Question: I am making a program with 'C#' using Visual Studio 2013 Express that launches an application (in portable mode), and makes a virtual drive out of a folder (using the 'subst' command or a C# equivalent)
At the moment it's meant for the popular media center XBMC, but it can eventually also be used for other programs
On the first screen the user can select the path to the XBMC.exe file and the directory containing the media collection.

However, while testing, both dialogs appear twice: once after clicking on the "Browse" button, and once again after clicking on either the "OK" or "Cancel" button (in the dialog). So I have to click "OK" twice every time before the selected path/file is inserted into the textbox.
I have no idea why that's happening, and I'm a bit of a noob when it comes to programming myself...
'XBMCPortableLauncher.cs':
'''
using System;
using System.Collections.Generic;
using System.ComponentModel;
using System.Data;
using System.Drawing;
using System.IO;
using System.Linq;
using System.Text;
using System.Threading.Tasks;
using System.Windows.Forms;
namespace XBMCAttempt1
{
public partial class XBMCPortableLauncher : Form
{
public XBMCPortableLauncher()
{
InitializeComponent();
}
private void btnSelectMediaFolder_Click(object sender, EventArgs e)
{
// Opens "Browse for media folder" dialog
fBDBrowseMediaFolder.ShowDialog();
if (fBDBrowseMediaFolder.ShowDialog() == DialogResult.OK)
{
// Deletes any existing text in the textbox
tbMediaFolder.Clear();
// Inserts the selected path into the text box if user selects "OK"
tbMediaFolder.Text = fBDBrowseMediaFolder.SelectedPath;
}
}
private void btnSelectXBMCexe_Click(object sender, EventArgs e)
{
// Opens the "Select XBMC.exe" dialog
oFDBrowseXBMCexe.ShowDialog();
if (oFDBrowseXBMCexe.ShowDialog() == DialogResult.OK)
{
// Deletes any existing text in the textbox
tbXBMCexe.Clear();
// Inserts the selected file into the text box if user selects "OK"
tbXBMCexe.Text = oFDBrowseXBMCexe.FileName;
}
}
}
}
'''
Can anyone tell me what I'm doing wrong, and what I have to do to fix the problem?
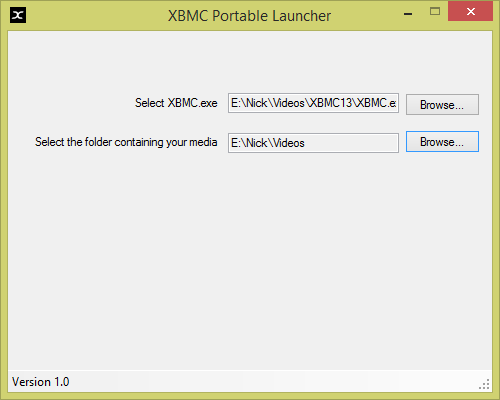
Answer: But you're calling 'ShowDIalog' twice. Can't be that easy:
'''
fBDBrowseMediaFolder.ShowDialog();
if (fBDBrowseMediaFolder.ShowDialog() == DialogResult.OK)
'''
Remove the first call.
'ShowDialog' is blocking and in fact it does show your dialog and returns a 'DialogResult'. So, keep only the second call where you actually use the result. And do that for both dialogs ('fBDBrowseMediaFolder' and 'oFDBrowseXBMCexe').